Field crop: maize
Growth stage: 2
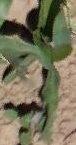
Species: maize